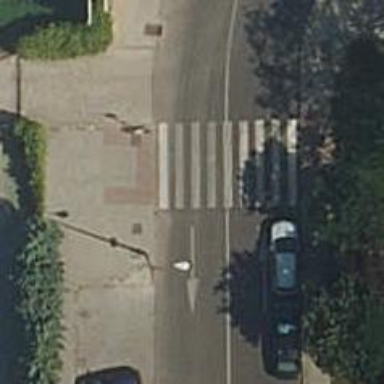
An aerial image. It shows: Uncontrolled crossing on the road.